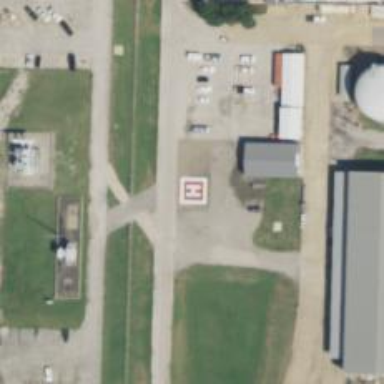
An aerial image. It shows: Image showing helipad at airport.